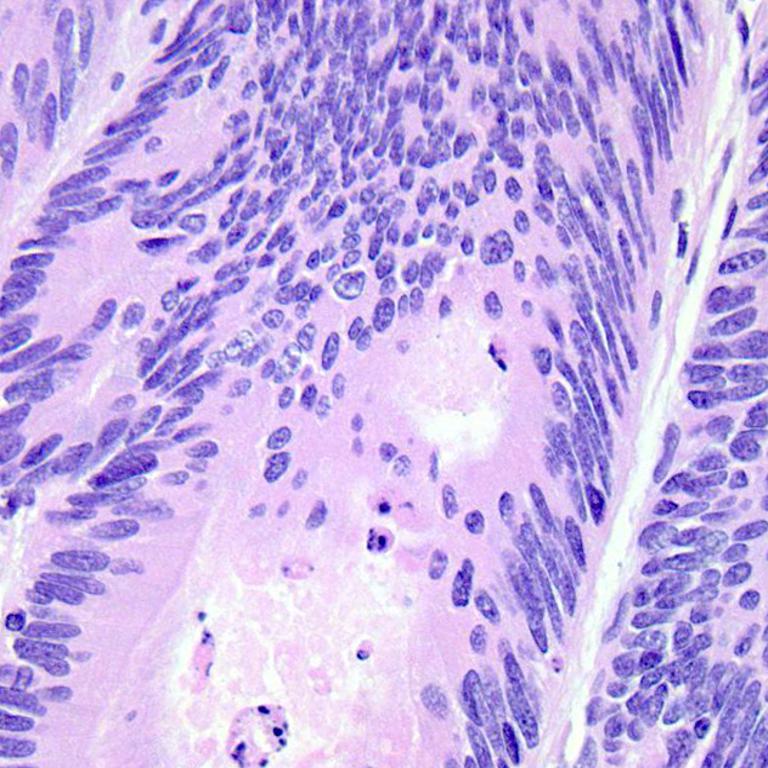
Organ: colon
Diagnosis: adenocarcinomas